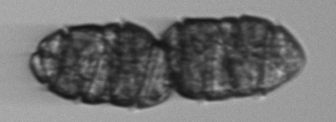
Label: Margalefidinium